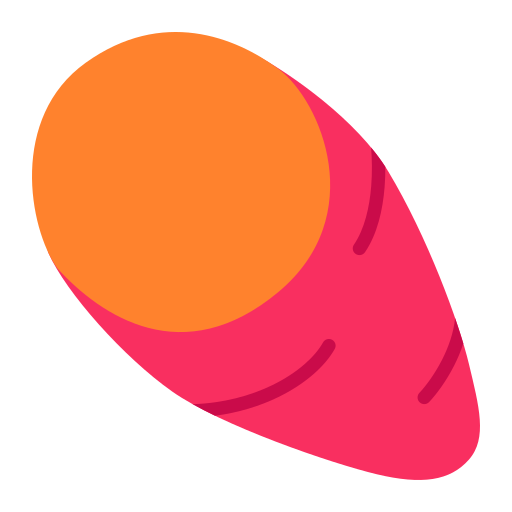
roasted sweet potato flat